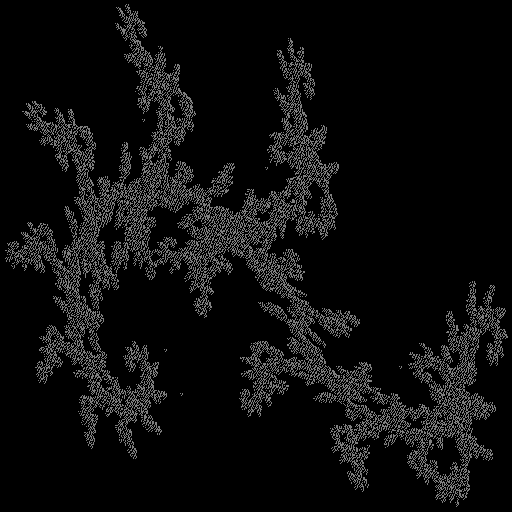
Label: greygoldenrod